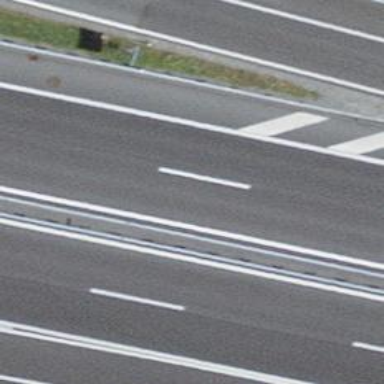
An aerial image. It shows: Motorway.